Interaction volume radius: 5 \u00c5
Interaction volume height: 10 \u00c5
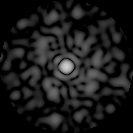
Disorder parameter: 0.8418